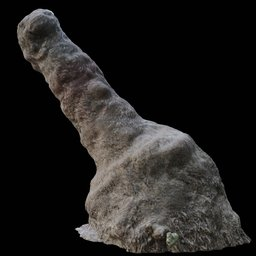
Label: nature